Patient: sex F, age 32
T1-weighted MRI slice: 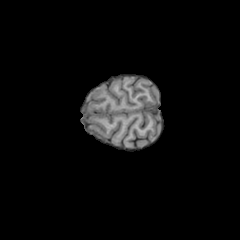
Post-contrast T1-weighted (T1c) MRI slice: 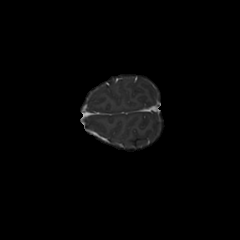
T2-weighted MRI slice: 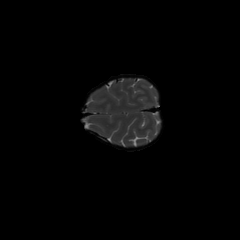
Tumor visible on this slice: no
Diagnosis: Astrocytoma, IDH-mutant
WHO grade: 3